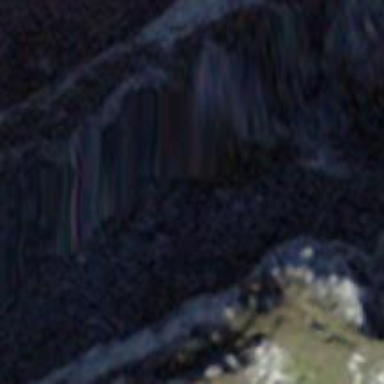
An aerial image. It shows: Natural cliff.